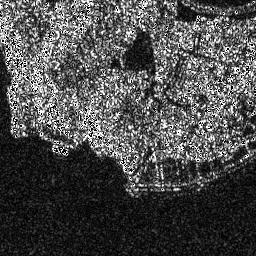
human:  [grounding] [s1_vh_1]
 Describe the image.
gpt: In the satellite image, there is  <ref>1 small ship </ref> <box>[[19, 55, 26, 60, 0]]</box> located at left.